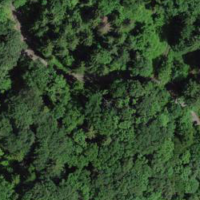
EUNIS habitat code: 44
Species observed at this site:
Vicia sepium